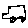
Label: car